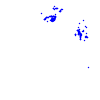
Particle: electron